Question: I want to get the name of objects in another object.
These are my objects:
'''
{
"events": {
"EED8A79F-B374-4AE6-BA6F-B7B98D9D7142": {
"name": "Defeat the renegade charr.",
"level": 42,
"map_id": 20,
"flags": [],
"location": {
"type": "sphere",
"center": [ -9463.6, -40310.2, -785.799 ],
"radius": 2500,
"rotation": 0
}
},
"3A2B85C5-DE73-4402-BD84-8F53AA394A52": {
"name": "Bonus Event: Cull the Flame Legion",
"level": 80,
"map_id": 929,
"flags": [ "group_event" ],
"location": {
"type": "cylinder",
"center": [ -38.7202, -176.915, -892.494 ],
"height": 2027.5,
"radius": 10314.4,
"rotation": 0
}
},
"CEA84FBF-2368-467C-92EA-7FA60D527C7B": {
"name": "Find a way to open the door and escape the armory.",
"level": 8,
"map_id": 19,
"flags": [ "group_event" ],
"location": {
"type": "poly",
"center": [ -45685.2, -13819.6, -1113 ],
"z_range": [ -2389, 163 ],
"points": [
[ -49395.8, -15845.5 ],
[ -42699.7, -15794.1 ],
[ -43053, -14081.4 ],
[ -43629.7, -11725.4 ],
[ -49647.8, -11651.7 ]
]
}
},
...
}
}
'''
I use this piece of code to get all the objects in the "events" object and save them in localStorage:
'''
$.each(data.events, function(index, value) {
localStorage.setItem("Event" + event_count, data.events);
event_count++;
});
'''
But now my localStorage is like this:

How can I get the object names in stead of the whole object? I can get the level, map_id etc by using data.events.level, data.events.map_id but how can I get the object names, for example: "EED8A79F-B374-4AE6-BA6F-B7B98D9D7142"
Thanks in advance:)
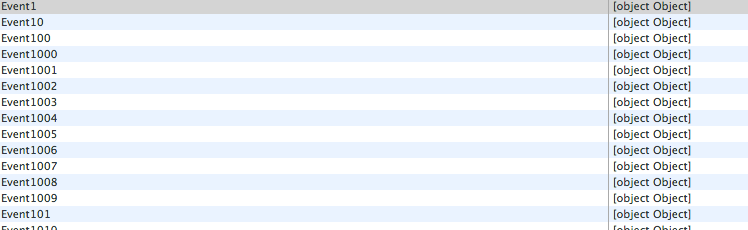
Answer: 'localStorage' cannot store Objects, only strings (it'll call '.toString' on anything passed that isn't a string, hence why you see '[object Object]').
To store an object use 'JSON.serialize()' to write it, and 'JSON.parse()' to read it.
Within your '$.each' loop, the current event's GUID will be in the 'index' variable.